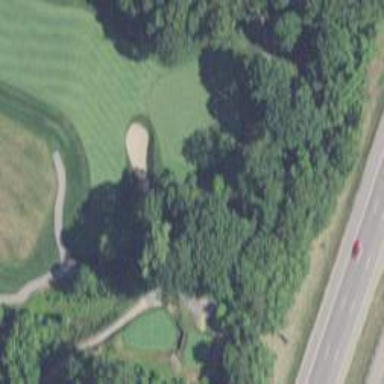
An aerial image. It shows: Path used for both walking and golf.